高二 · 组合几何学
(12 分) 如图所示, 已知 $\odot O$ 的半径是 1 , 点 $C$ 在直径 $A B$ 的延长线上, $B C=1$, 点 $P$ 是 $\odot O$ 上半圆上的一个动点, 以 $P C$ 为边作等边三角形 $P C D$, 且点 $D$ 与圆心分别在 $P C$ 的两侧.

(1)若 $\angle P O B=\theta$, 试将四边形 $O P D C$ 的面积 $y$ 表示为关于 $\theta$ 的函数;

(2)求四边形 $O P D C$ 面积的最大值.
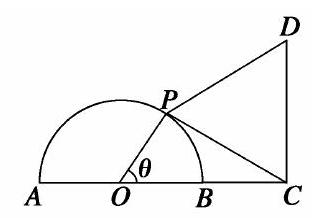
答案: (1)在 $\triangle P O C$ 中, 由余弦定理,

得 $P C^{2}=O P^{2}+O C^{2}-2 O P \cdot O C \cdot \cos \theta$

$=5-4 \cos \theta$,

所以 $y=S_{\triangle O P C}+S_{\triangle P C D}$

$=\frac{1}{2} \times 1 \times 2 \sin \theta+\frac{\sqrt{3}}{4} \times(5-4 \cos \theta)$

$=2 \sin \left(\theta-\frac{\pi}{3}\right)+\frac{5 \sqrt{3}}{4}$.

(2)当 $\theta-\frac{\pi}{3}=\frac{\pi}{2}$, 即 $\theta=\frac{5 \pi}{6}$ 时, $y_{\text {max }}=2+\frac{5 \sqrt{3}}{4}$.

答 四边形 $O P D C$ 面积的最大值为 $2+\frac{5 \sqrt{3}}{4}$.